Interaction volume radius: 5 \u00c5
Interaction volume height: 30 \u00c5
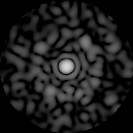
Disorder parameter: 0.819